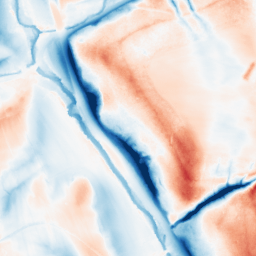
Category: classical
Decomposition family: gaussian_anisotropic
Decomposition parameters: sigma_x: 20
sigma_y: 5
Upsampling method: edge_directed
Upsampling parameters: scale: 2
Upsampling scale: 2